Field crop: maize
Growth stage: 2
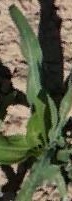
Species: maize